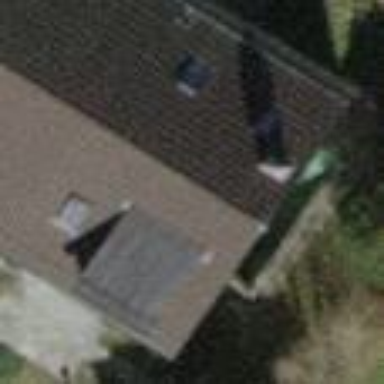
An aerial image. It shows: Semidetached house with tiled roof.